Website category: phone
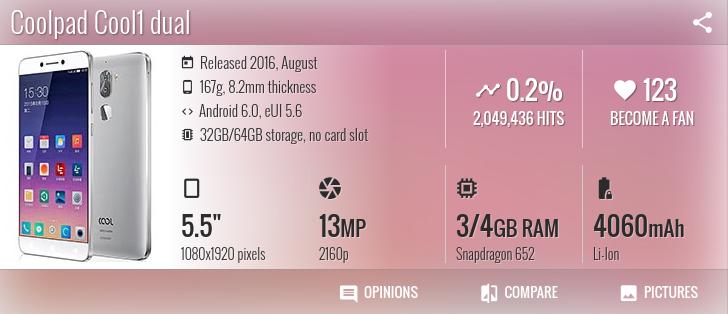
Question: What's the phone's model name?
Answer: Coolpad Cool1 dual

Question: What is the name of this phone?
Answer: Coolpad Cool1 dual

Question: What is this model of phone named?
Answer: Coolpad Cool1 dual

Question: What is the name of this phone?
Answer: Coolpad Cool1 dual

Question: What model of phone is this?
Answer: Coolpad Cool1 dual

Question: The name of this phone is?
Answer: Coolpad Cool1 dual

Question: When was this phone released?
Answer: Released 2016, August

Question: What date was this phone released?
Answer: Released 2016, August

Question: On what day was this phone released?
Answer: Released 2016, August

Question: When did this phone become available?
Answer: Released 2016, August

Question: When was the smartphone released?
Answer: Released 2016, August

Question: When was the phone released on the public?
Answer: Released 2016, August

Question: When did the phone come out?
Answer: Released 2016, August

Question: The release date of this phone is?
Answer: Released 2016, August

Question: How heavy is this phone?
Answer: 167g

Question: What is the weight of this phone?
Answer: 167g

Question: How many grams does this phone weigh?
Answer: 167g

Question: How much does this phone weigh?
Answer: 167g

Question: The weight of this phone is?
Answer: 167g

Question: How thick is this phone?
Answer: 8.2mm thickness

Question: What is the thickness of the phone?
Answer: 8.2mm thickness

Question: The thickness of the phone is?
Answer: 8.2mm thickness

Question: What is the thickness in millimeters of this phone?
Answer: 8.2mm thickness

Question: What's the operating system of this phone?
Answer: Android 6.0, eUI 5.6

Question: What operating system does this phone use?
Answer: Android 6.0, eUI 5.6

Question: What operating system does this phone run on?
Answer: Android 6.0, eUI 5.6

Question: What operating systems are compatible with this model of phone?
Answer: Android 6.0, eUI 5.6

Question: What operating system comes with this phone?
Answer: Android 6.0, eUI 5.6

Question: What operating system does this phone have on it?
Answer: Android 6.0, eUI 5.6

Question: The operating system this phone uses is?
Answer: Android 6.0, eUI 5.6

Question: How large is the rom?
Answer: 32GB/64GB storage

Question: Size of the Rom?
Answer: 32GB/64GB storage

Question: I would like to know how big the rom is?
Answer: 32GB/64GB storage

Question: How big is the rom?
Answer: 32GB/64GB storage

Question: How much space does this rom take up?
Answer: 32GB/64GB storage

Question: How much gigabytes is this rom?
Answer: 32GB/64GB storage

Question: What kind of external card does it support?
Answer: no card slot

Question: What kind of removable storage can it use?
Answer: no card slot

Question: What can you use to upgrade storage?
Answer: no card slot

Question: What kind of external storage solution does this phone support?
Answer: no card slot

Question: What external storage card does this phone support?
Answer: no card slot

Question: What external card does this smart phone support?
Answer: no card slot

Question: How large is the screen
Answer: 5.5"

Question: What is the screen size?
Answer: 5.5"

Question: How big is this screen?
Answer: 5.5"

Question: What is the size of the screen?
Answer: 5.5"

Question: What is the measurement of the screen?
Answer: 5.5"

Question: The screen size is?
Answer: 5.5"

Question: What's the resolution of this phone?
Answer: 1080x1920 pixels

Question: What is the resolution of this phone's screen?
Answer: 1080x1920 pixels

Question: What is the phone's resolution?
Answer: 1080x1920 pixels

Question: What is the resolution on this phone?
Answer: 1080x1920 pixels

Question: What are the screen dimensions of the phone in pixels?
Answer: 1080x1920 pixels

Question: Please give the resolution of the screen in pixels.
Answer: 1080x1920 pixels

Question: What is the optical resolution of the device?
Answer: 1080x1920 pixels

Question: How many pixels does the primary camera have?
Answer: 13 MP

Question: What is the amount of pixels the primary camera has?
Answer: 13 MP

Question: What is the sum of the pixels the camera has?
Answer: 13 MP

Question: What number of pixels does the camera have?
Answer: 13 MP

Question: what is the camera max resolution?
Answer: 13 MP

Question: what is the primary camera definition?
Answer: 13 MP

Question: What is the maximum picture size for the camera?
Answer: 13 MP

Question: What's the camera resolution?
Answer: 2160p

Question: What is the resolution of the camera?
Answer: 2160p